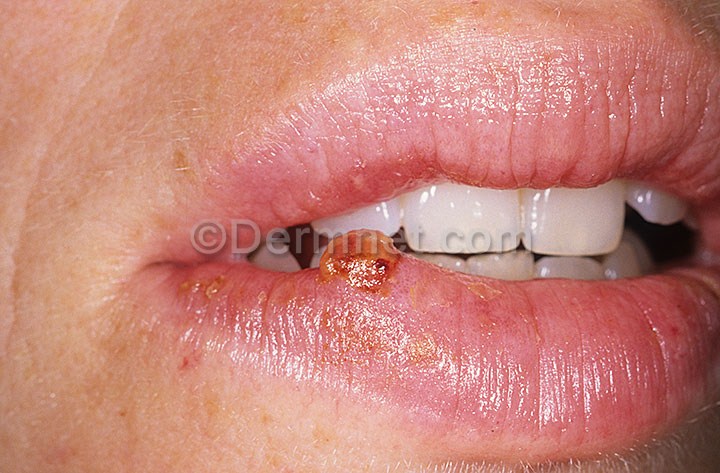
Disease: Vascular Tumors